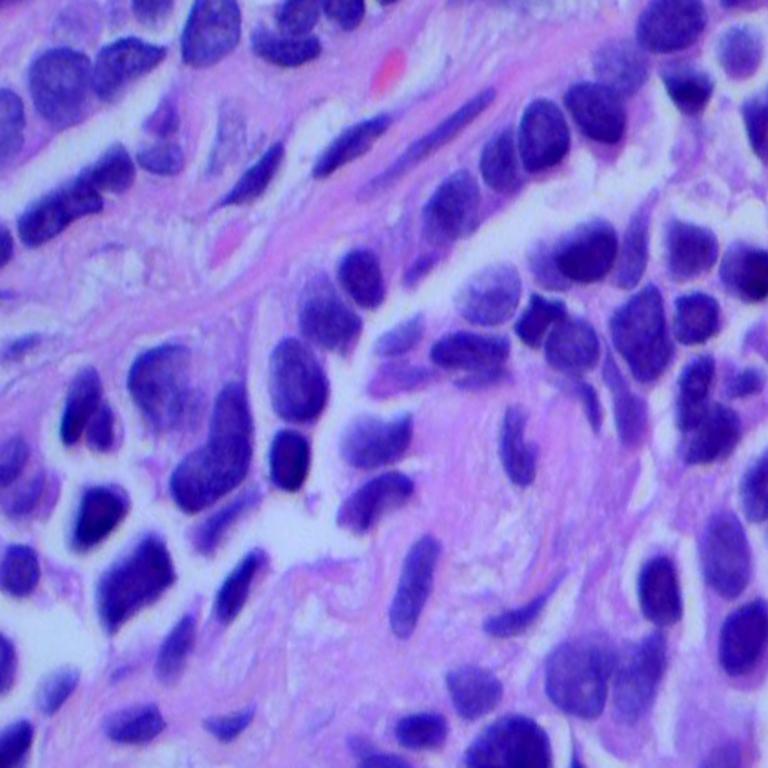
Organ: lung
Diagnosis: adenocarcinomas